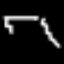
Label: squiggle